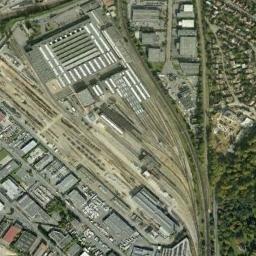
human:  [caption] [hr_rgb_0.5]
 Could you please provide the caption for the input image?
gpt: There is a fully equipped railway station in the city .

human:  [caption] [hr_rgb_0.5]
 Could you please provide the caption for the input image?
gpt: There are many buildings of different shapes beside the railway station .

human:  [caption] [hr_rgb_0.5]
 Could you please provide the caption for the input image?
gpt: The railway station is next to some buildings and trees .

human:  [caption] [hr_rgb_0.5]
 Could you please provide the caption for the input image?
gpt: The railway station has some railways, A big building and some small buildings and a residential area is next to the railway station .

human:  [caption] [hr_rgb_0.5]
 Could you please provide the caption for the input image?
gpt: There are some gray buildings around the railway station .